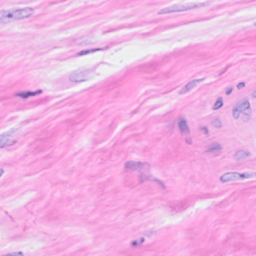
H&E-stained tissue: Breast